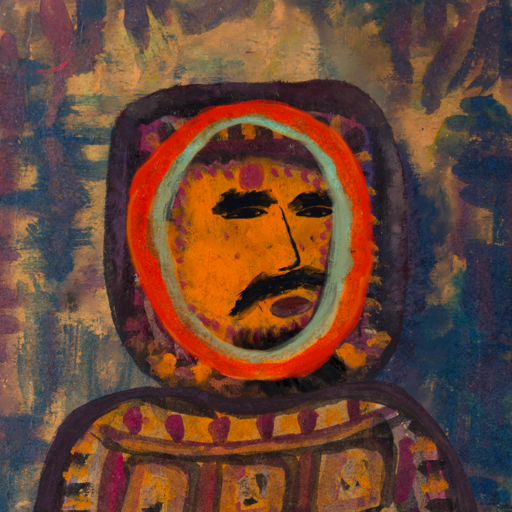
Background: InTheSun, Head And Neck Side: Doll_w_Hair, Face Side: Mosgoul, Bust: Doll, Hair Side: Sisters, Head Accessory: Blank, Second Necklace: Blank, Necklace: Blank, Baby: Blank